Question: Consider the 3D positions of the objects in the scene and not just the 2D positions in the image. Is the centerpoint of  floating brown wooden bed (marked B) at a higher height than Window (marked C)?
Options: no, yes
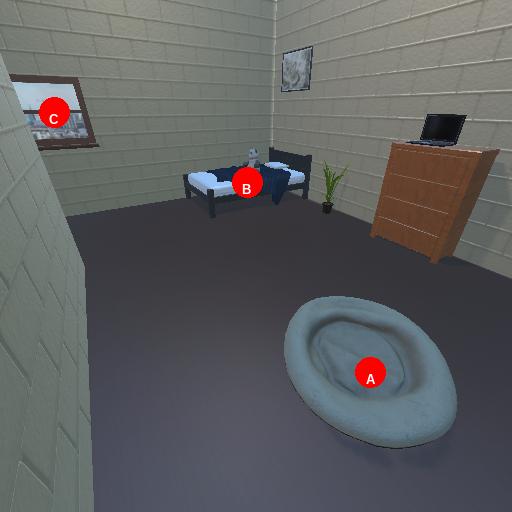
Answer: no